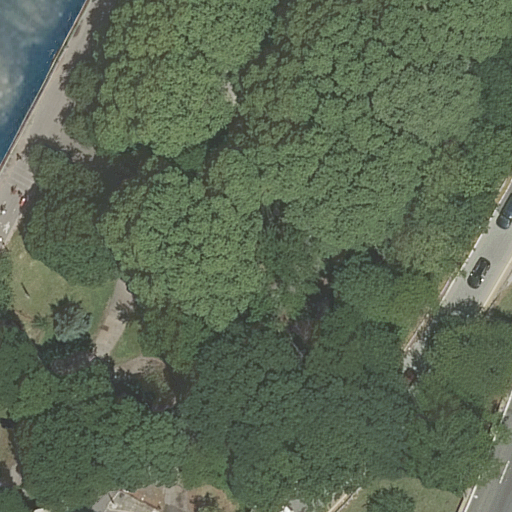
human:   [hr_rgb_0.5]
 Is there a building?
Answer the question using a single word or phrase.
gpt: no

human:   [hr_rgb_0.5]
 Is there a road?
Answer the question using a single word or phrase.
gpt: yes

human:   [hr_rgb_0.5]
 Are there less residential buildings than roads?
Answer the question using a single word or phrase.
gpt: yes

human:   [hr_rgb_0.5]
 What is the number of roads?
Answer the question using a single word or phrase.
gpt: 10

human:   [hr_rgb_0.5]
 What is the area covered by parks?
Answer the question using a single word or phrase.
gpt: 434m2

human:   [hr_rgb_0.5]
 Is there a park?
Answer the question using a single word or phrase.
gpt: yes

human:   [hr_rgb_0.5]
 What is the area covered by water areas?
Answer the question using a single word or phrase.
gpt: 233m2

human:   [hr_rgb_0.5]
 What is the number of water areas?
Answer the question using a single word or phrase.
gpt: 1

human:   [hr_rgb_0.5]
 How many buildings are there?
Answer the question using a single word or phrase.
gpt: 0

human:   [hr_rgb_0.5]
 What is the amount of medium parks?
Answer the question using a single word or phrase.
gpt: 1

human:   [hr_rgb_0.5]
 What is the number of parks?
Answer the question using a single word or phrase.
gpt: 1

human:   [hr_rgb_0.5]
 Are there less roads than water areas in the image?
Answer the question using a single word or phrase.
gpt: no

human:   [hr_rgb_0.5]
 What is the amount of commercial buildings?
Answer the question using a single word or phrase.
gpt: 0

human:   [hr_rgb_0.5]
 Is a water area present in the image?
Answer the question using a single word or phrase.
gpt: yes

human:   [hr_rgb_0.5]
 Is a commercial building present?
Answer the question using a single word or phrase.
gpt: no

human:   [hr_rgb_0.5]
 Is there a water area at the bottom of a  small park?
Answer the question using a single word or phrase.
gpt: no

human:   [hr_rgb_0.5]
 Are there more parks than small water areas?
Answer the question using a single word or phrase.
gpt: yes

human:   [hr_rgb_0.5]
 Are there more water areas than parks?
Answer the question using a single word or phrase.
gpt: no

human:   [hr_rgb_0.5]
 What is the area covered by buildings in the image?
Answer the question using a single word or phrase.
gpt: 0m2

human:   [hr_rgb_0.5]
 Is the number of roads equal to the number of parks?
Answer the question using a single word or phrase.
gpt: no

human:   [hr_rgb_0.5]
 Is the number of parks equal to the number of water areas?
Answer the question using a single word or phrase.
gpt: yes

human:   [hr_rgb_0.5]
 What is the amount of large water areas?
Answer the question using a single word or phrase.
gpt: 0

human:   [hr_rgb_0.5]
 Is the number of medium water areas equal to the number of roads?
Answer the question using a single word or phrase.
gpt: no

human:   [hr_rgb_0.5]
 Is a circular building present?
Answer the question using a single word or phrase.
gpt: no

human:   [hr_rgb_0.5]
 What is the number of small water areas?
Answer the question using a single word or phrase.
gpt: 0

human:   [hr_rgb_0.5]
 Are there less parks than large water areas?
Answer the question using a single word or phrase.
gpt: no

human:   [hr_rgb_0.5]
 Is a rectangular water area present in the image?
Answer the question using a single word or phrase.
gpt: yes

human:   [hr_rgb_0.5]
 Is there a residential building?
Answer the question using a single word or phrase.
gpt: no

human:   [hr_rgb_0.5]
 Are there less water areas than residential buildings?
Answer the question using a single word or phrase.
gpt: no

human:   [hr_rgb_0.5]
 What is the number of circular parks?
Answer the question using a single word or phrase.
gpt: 0

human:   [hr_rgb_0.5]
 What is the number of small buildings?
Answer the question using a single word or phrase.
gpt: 0

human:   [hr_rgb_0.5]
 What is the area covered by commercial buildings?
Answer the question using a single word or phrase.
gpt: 0m2

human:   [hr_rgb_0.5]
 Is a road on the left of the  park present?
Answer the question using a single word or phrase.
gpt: yes

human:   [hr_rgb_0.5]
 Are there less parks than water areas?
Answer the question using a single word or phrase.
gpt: no

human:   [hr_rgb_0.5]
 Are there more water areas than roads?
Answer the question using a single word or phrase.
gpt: no

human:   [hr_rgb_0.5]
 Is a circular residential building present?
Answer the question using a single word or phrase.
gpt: no

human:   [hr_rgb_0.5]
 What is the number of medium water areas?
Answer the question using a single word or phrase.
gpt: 1

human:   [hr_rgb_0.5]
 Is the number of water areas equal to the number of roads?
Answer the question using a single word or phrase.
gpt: no

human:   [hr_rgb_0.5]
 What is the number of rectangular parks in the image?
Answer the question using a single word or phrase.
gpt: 1

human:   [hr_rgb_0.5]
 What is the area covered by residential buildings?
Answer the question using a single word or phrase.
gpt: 0m2

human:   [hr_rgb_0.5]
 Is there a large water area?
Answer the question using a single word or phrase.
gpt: no

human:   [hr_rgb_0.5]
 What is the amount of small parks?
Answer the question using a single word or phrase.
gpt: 0

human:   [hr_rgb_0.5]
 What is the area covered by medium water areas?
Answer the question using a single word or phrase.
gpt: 233m2

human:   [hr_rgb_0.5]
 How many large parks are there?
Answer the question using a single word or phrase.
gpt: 0

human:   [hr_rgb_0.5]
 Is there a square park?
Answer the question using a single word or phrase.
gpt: no

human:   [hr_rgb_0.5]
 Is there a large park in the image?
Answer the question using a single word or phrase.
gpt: no

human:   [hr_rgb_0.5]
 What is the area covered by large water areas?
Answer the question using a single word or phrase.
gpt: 0m2

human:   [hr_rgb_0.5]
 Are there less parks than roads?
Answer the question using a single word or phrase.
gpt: yes

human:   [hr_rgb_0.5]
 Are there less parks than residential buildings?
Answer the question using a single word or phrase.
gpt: no

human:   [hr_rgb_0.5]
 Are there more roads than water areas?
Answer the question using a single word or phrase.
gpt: yes

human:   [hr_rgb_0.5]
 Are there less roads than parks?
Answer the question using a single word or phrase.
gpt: no

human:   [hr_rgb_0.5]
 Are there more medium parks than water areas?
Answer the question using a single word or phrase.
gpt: no

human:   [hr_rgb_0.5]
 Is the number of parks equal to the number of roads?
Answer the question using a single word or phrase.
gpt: no

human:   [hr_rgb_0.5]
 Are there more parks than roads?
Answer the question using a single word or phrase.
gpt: no

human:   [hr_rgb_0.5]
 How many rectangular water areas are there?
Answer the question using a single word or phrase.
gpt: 1

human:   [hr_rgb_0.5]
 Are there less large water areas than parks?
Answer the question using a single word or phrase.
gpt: yes

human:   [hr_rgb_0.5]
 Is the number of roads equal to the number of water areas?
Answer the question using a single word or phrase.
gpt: no

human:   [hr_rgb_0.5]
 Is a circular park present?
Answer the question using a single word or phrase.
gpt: no

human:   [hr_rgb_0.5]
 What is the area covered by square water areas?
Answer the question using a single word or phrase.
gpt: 0m2

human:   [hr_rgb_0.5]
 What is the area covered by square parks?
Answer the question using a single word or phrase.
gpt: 0m2

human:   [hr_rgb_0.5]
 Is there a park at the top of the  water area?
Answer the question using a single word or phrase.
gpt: yes

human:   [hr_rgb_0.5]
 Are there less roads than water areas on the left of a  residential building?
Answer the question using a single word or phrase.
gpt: no

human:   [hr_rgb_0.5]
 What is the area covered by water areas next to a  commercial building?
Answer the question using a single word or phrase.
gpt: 0m2

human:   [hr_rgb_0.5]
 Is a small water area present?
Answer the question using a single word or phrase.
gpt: no